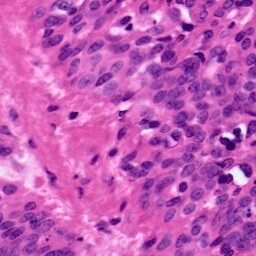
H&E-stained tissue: Ovarian